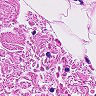
Metastatic tissue present: no